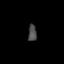
Tissue: lung
Cell type: Endothelial cells
Senescence score: 0.6673
Nuclear area (px): 137
Mean DAPI intensity: 75.591